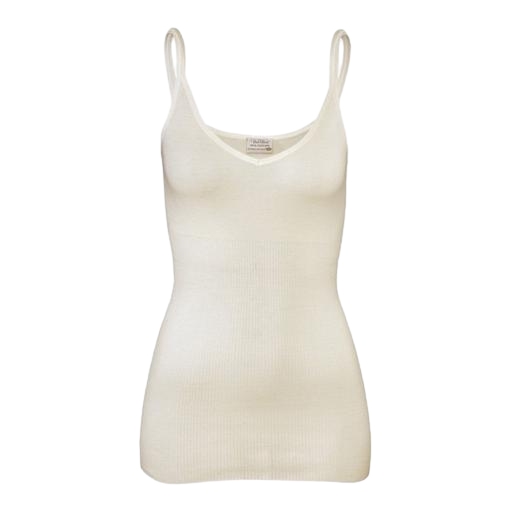
white maison tank top, white ribbed tank, white wesley maternity tank, white background